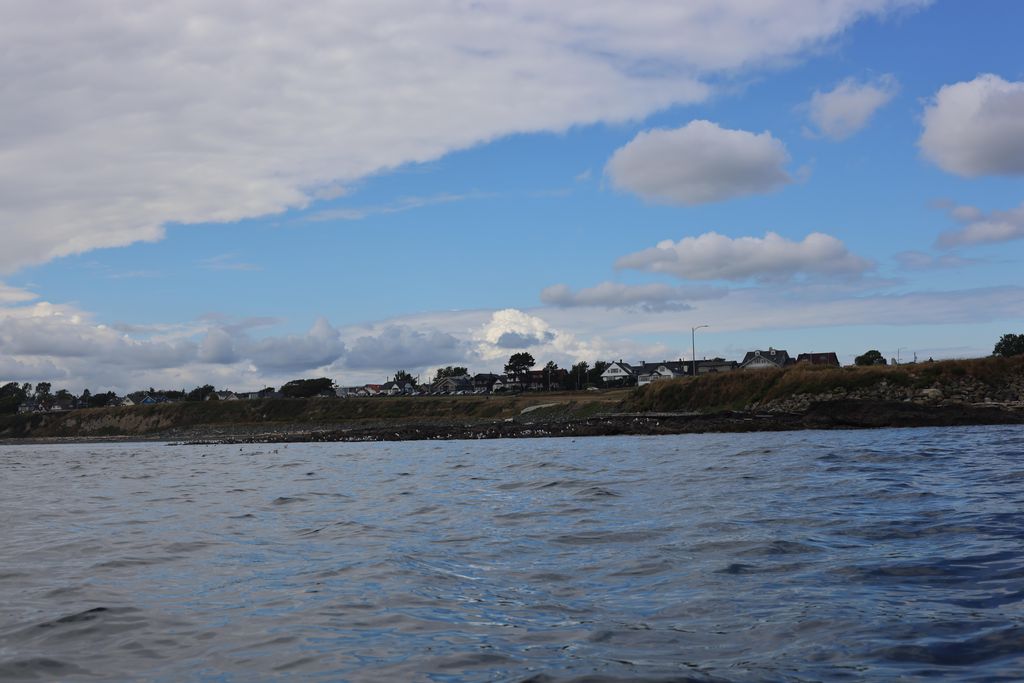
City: victoria